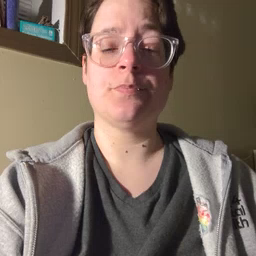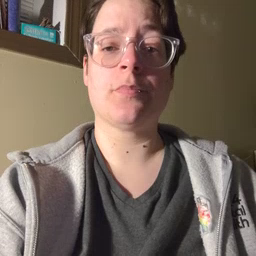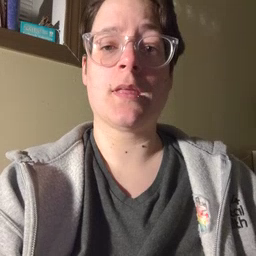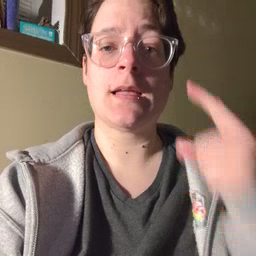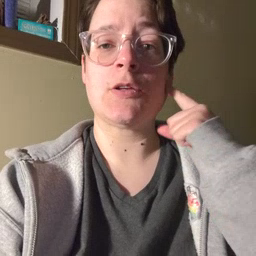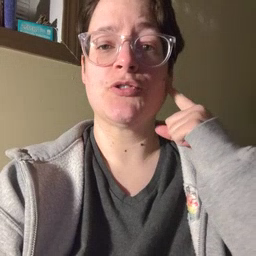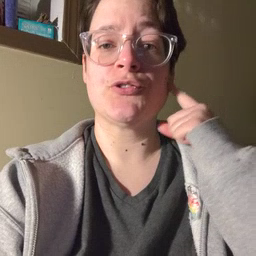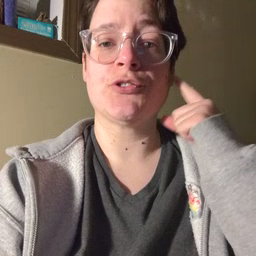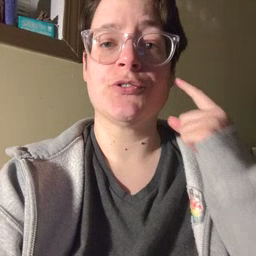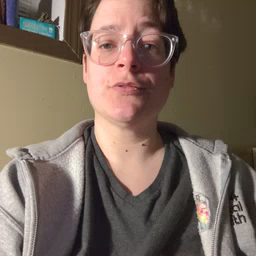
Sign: hear